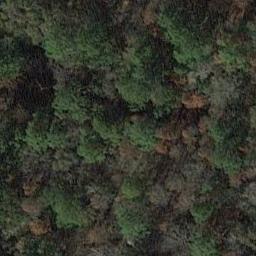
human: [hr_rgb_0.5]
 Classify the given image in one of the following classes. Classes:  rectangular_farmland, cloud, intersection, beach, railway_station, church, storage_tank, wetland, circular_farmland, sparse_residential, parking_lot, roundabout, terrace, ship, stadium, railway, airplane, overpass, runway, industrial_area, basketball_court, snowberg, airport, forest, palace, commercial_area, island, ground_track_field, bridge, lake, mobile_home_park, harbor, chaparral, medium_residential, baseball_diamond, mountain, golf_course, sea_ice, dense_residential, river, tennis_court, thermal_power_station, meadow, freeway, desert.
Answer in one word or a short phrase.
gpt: forest